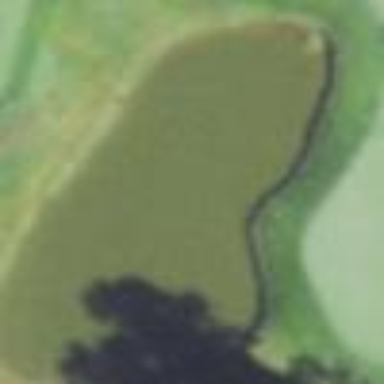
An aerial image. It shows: Scenic view of water hazard on golf course. The natural water feature adds beauty to the landscape.